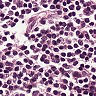
Metastatic tissue present: no